在$\triangle ABC$中，$\angle C = 90^\circ$，$AC = 10\sqrt{3}\ \text{cm}$，$BC = 30\ \text{cm}$，点$D$在$BC$上且$CD = 10\ \text{cm}$。现有两个动点$P$、$Q$分别从点$A$和点$B$同时出发，其中点$P$以$\sqrt{3}\ \text{cm/s}$的速度沿$AC$向终点$C$移动；点$Q$以$4\ \text{cm/s}$的速度沿$BC$向终点$C$移动，谁先到达终点，运动随之停止。过点$P$作$PE \parallel BC$交$AD$于点$E$，联结$EQ$。设动点运动时间为$x$秒。

\vspace{1em}
\noindent (1) 当点$Q$从点$B$运动到点$C$的过程中，设$\triangle EDQ$的面积为$y(\text{cm}^2)$，求$y$与$x$的函数关系式，并写出$x$的取值范围；

\vspace{0.5em}
\noindent (2) 在运动过程中，若$S_{\triangle ABC}:S_{\triangle EQD} = 25:2$，求$x$的值；

\vspace{0.5em}
\noindent (3) 当$x$为何值时，$\triangle EDQ$为直角三角形。
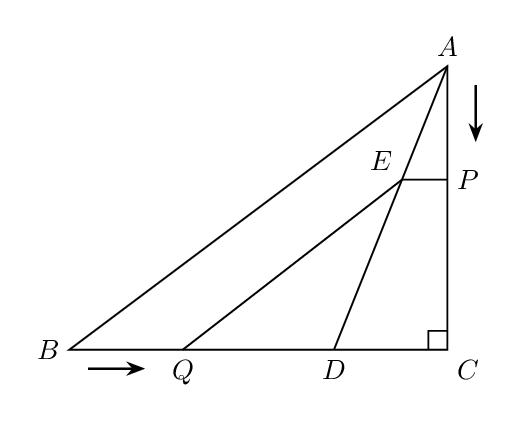
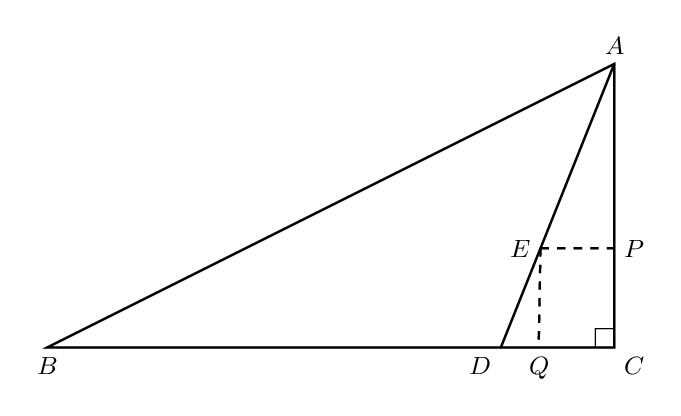
【解答】
\noindent 【答案】(1) \( y = \begin{cases}
2\sqrt{3}x^2 - 30\sqrt{3}x + 100\sqrt{3} & (0 < x < 5) \\
-2\sqrt{3}x^2 + 30\sqrt{3}x - 100\sqrt{3} & (5 < x \leq 7.5)
\end{cases} \);

\noindent (2) \( x \) 的值为 \( 4 \) 或 \( 7 \);

\noindent (3) 当 \( x = \frac{15}{2}\,\text{s} \) 或 \( x = 6\,\text{s} \) 时, \( \triangle EDQ \) 为直角三角形.

\vspace{1em}
\noindent 【解析】(1) \( \because BC = 30\,\text{cm},\ CD = 10\,\text{cm} \),
\[
\therefore BD = 20\,\text{cm}.
\]
设动点运动时间为 \( x \) 秒,
\[
\therefore BQ = 4x,\ AP = \sqrt{3}x,
\]
\[
\therefore CP = 10\sqrt{3} - \sqrt{3}x,
\]
当点 \( Q \) 在线段 \( BD \) 上, 即 \( 0 < x < 5 \) 时, \( S_{\triangle EDQ} = \frac{1}{2}QD \times CP \),
\[
\therefore y = \frac{1}{2}(20 - 4x)(10\sqrt{3} - \sqrt{3}x) = 2\sqrt{3}x^2 - 30\sqrt{3}x + 100\sqrt{3},
\]
当点 \( Q \) 在线段 \( CD \) 上, 即 \( 5 < x \leq 7.5 \) 时,
\[
\therefore y = \frac{1}{2}(4x - 20)(10\sqrt{3} - \sqrt{3}x) = -2\sqrt{3}x^2 + 30\sqrt{3}x - 100\sqrt{3}.
\]
综上, \( y = \begin{cases}
2\sqrt{3}x^2 - 30\sqrt{3}x + 100\sqrt{3} & (0 < x < 5) \\
-2\sqrt{3}x^2 + 30\sqrt{3}x - 100\sqrt{3} & (5 < x \leq 7.5)
\end{cases} \).

\noindent (2) 解: 由题意得 \( S_{\triangle ABC} = \frac{1}{2}BC \times AC = \frac{1}{2} \times 30 \times 10\sqrt{3} = 150\sqrt{3} \),
\[
\because S_{\triangle ABC}:S_{\triangle EQD} = 25:2,
\]
\[
\therefore S_{\triangle EQD} = 12\sqrt{3}.
\]
当 \( 0 < x < 5 \) 时, \( 2\sqrt{3}x^2 - 30\sqrt{3}x + 100\sqrt{3} = 12\sqrt{3} \),
整理得 \( x^2 - 15x + 44 = 0 \),
解得 \( x = 4 \) 或 \( x = 11 \) (舍去);

当 \( 5 < x < 7.5 \) 时, \( -2\sqrt{3}x^2 + 30\sqrt{3}x - 100\sqrt{3} = 12\sqrt{3} \),
整理得 \( x^2 - 15x + 56 = 0 \),
解得 \( x = 7 \) 或 \( x = 8 \) (舍去);

综上, \( x \) 的值为 \( 4 \) 或 \( 7 \).

\noindent (3) 解: \( \because \angle C = 90^\circ,\ AC = 10\sqrt{3}\,\text{cm},\ CD = 10\,\text{cm} \),
\[
\therefore \tan \angle CAD = \frac{CD}{AC} = \frac{10}{10\sqrt{3}} = \frac{\sqrt{3}}{3},
\]
\[
\therefore \angle CAD = 30^\circ,\ \angle CDA = 60^\circ,
\]
\[
\therefore AD = 2CD = 20\,\text{cm},
\]
设动点运动时间为 \( x \) 秒,
\[
\therefore BQ = 4x,\ AP = \sqrt{3}x,
\]
\[
\therefore EP = AP\tan 30^\circ = x,\ AE = 2PE = 2x,
\]
分两种情况讨论,

如图, 当 \( \angle EQD = 90^\circ \) 时,

\[
\because \angle C = 90^\circ,\ PE \parallel BC,
\]
\[
\therefore \text{四边形} PEQC \text{为矩形},
\]
\[
\therefore CQ = PE = x,\ DQ = BQ - BD = 4x - 20,
\]
\[
\because DQ + CQ = CD = 10,
\]
\[
\therefore 4x - 20 + x = 10,
\]
解得 \( x = 6 \).

如图, 当 \( \angle DEQ = 90^\circ \) 时,

\[
\because \angle CDA = 60^\circ,
\]
\[
\therefore \angle DQE = 30^\circ,
\]
\[
\because DQ = 4x - 20,
\]
\[
\therefore DE = \frac{1}{2}DQ = 2x - 10,
\]
\[
\because DE + AE = AD = 20,
\]
\[
\therefore 2x - 10 + 2x = 20,
\]
解得 \( x = \frac{15}{2} \).

\[
\therefore \text{当 } x = \frac{15}{2}\,\text{s} \text{ 或 } x = 6\,\text{s} \text{ 时, } \triangle EDQ \text{ 为直角三角形}.
\]
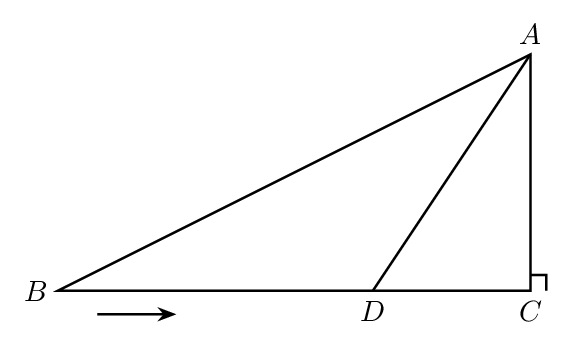
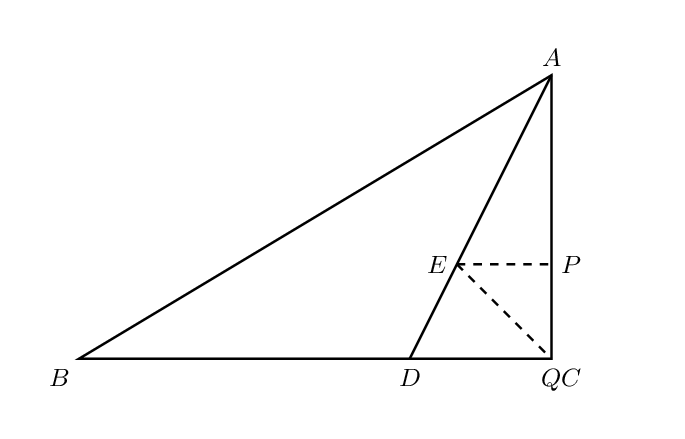